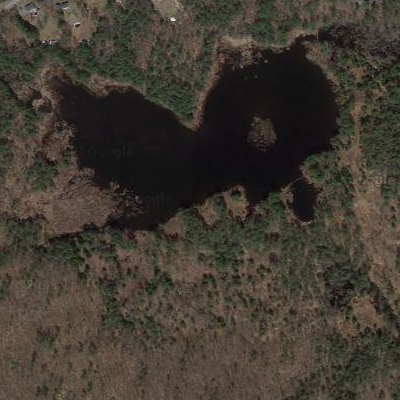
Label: RiverLake